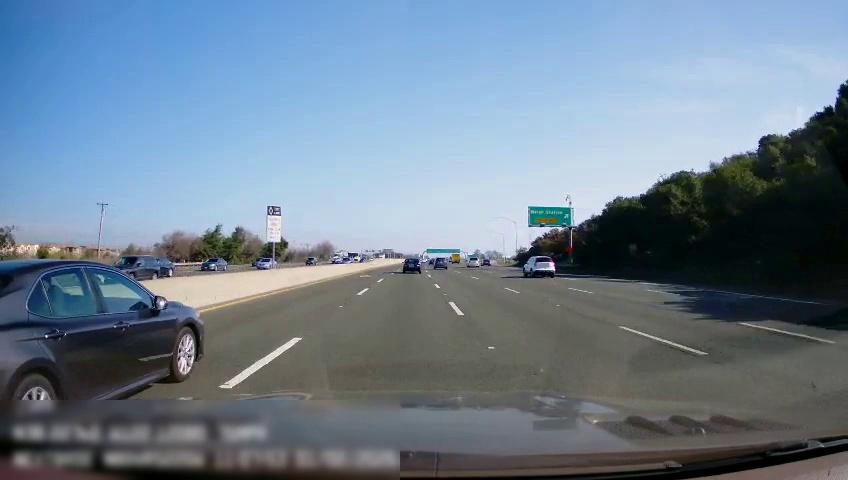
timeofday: Day
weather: Sunny
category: Drivable Space
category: Vehicles | SUV
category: Vehicles | SUV
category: Vehicles | Truck
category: Vehicles | SUV
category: Vehicles | Van
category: Vehicles | Car
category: Vehicles | Car
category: Vehicles | SUV
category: Vehicles | Car
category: Vehicles | Car
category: Vehicles | Car
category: Vehicles | SUV
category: Vehicles | Truck
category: Vehicles | Car
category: Lanes | Alternate Lane
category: Lanes | Current Lane
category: Lanes | Current Lane
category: Lanes | Alternate Lane
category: Lanes | Alternate Lane
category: Lanes | Alternate Lane
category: Lanes | Alternate Lane
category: Traffic | Signs
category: Traffic | Signs
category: Traffic | Signs